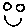
Label: smiley face